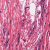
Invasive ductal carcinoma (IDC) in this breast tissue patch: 0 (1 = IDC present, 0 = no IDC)